Question: I am seeing that "Back" button title is missing when my screen title is big. I needed to show the entire title. Is there any workaround to this?
Please see attached the screenshot of navigation bar I see with long title.

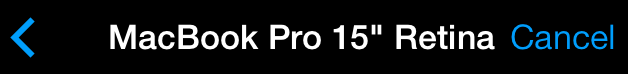
Answer: Make your screen title smaller. You can take control of it by using a 'titleView' that's a UILabel. The advantage is that you can set its size, and that it can truncate its text and/or make the text occupy two lines if the text is too big (rather than just growing, as the 'title' does).